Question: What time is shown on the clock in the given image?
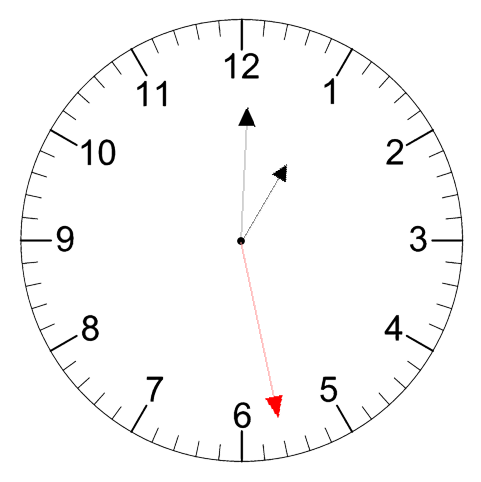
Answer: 01:00:28